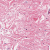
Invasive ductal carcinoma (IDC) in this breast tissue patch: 0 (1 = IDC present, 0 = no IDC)